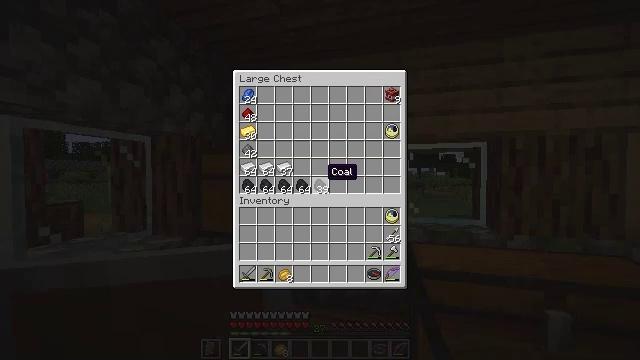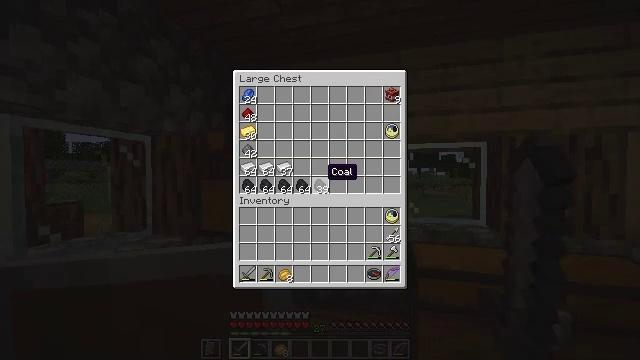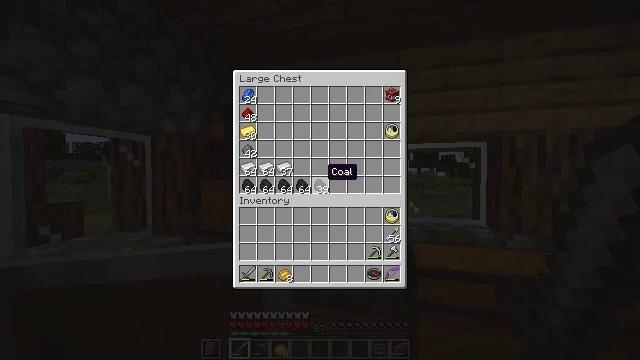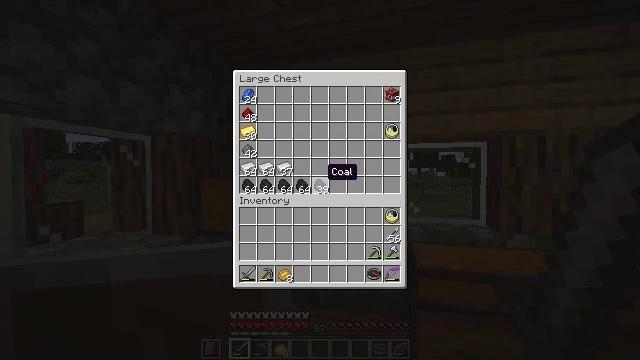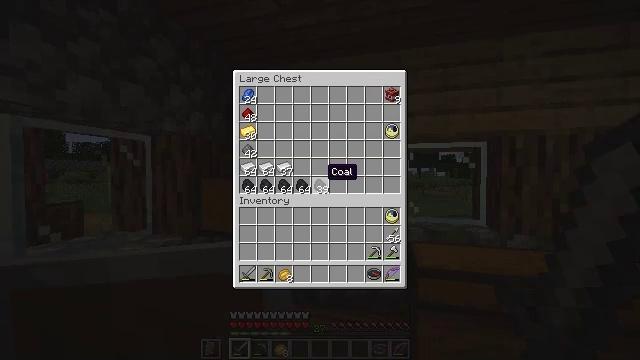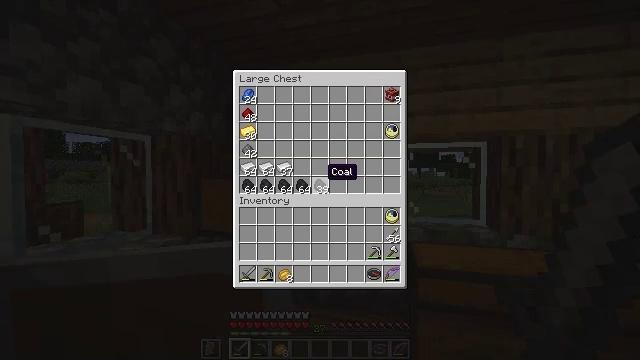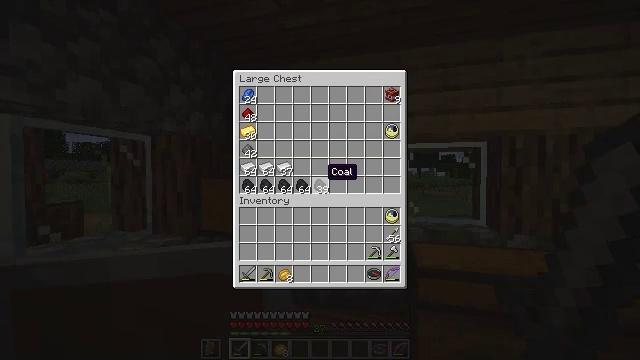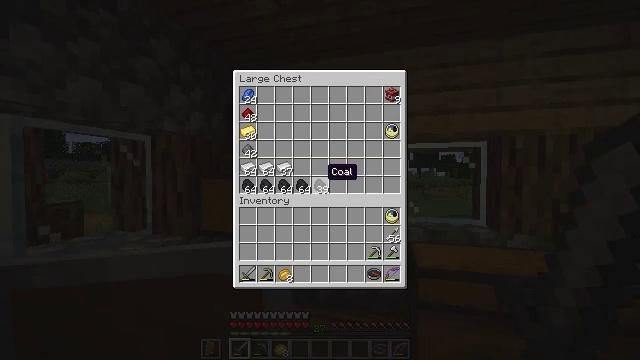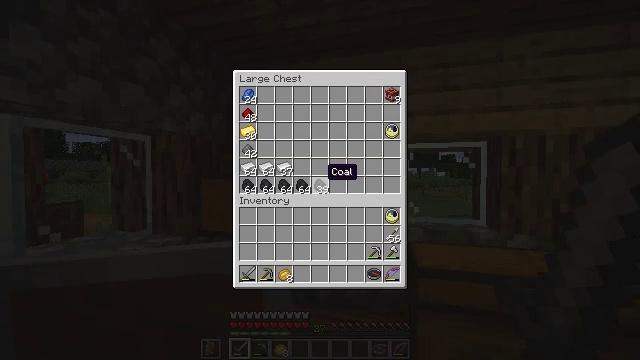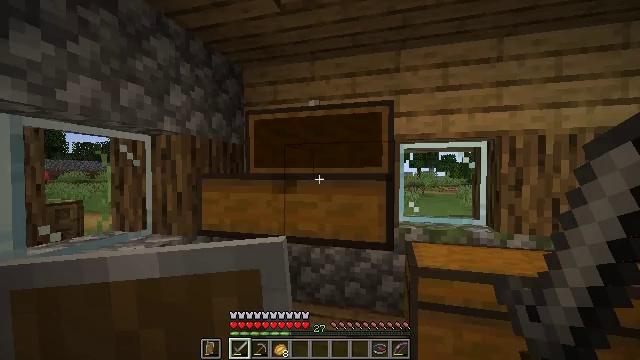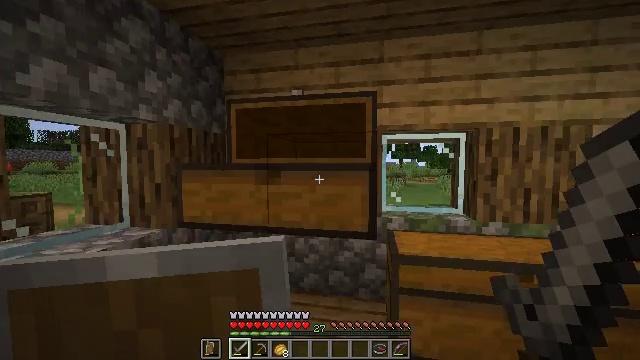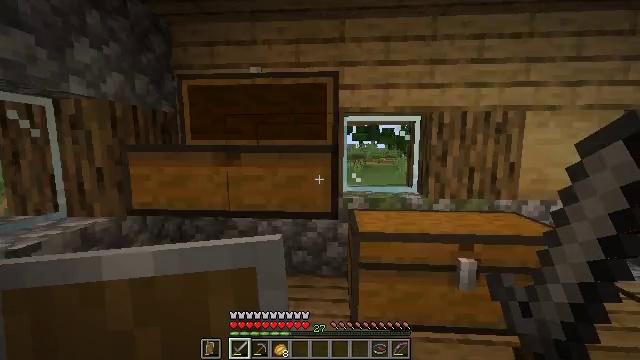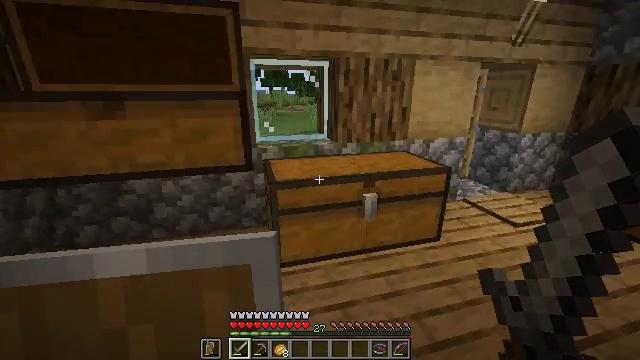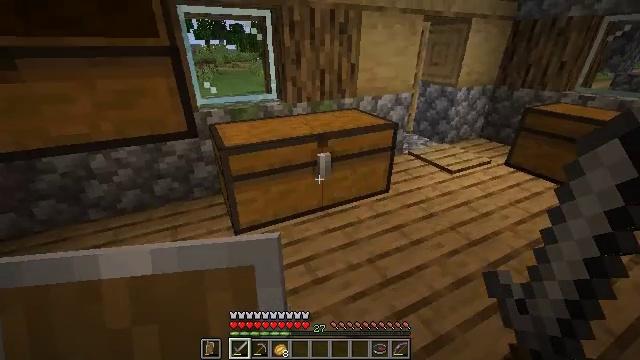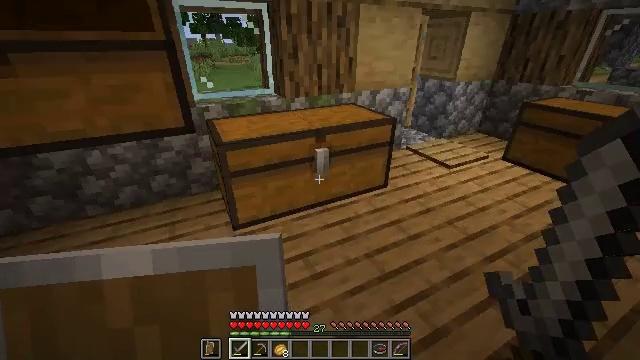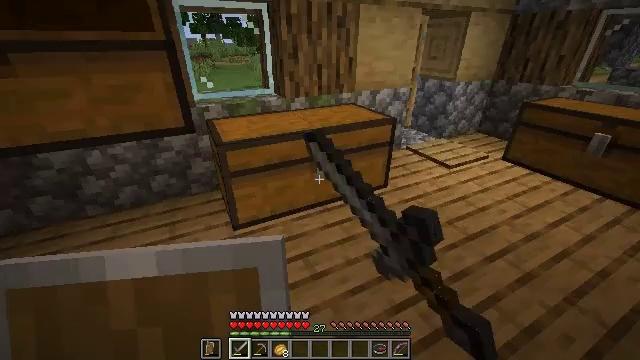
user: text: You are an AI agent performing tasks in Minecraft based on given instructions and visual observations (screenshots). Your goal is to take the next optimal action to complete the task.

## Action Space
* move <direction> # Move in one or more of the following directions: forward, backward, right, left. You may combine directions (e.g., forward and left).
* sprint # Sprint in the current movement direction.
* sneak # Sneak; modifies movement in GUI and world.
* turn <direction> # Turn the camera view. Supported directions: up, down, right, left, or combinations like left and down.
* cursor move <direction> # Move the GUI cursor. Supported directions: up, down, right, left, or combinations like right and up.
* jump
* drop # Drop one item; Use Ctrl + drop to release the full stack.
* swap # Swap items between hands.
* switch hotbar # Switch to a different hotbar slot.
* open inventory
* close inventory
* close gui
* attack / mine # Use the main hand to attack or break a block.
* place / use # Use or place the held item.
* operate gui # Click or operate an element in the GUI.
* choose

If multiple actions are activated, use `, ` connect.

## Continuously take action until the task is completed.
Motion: motion action
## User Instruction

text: Remove the white bed from its place.
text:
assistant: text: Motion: no_op
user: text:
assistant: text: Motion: no_op
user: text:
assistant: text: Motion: no_op
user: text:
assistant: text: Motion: no_op
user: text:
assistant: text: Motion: no_op
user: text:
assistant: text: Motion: no_op
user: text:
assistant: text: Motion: no_op
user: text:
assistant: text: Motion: no_op
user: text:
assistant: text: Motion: no_op
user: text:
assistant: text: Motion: turn right and down, close gui
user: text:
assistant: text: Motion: turn right and down, open inventory
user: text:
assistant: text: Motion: turn right and down
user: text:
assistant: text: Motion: turn right and down
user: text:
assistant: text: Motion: turn down, use / place
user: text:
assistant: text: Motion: use / place
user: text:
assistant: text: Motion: use / place
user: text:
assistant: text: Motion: no_op
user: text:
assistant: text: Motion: no_op
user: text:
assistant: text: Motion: no_op
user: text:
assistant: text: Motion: no_op
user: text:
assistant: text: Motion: no_op
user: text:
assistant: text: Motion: no_op
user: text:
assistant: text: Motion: no_op
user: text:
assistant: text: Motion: no_op
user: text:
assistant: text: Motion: no_op
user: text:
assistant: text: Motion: no_op
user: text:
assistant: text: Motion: no_op
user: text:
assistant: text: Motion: no_op
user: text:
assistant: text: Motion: no_op
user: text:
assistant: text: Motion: no_op